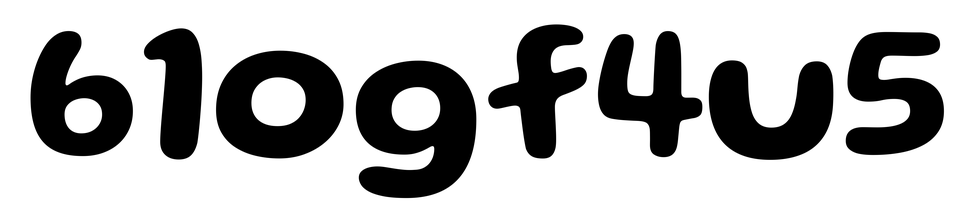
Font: Gluten_SemiBold